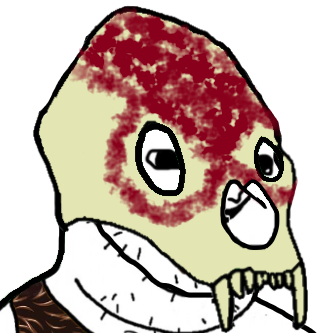
Label: 5_Brainlet